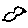
Label: bird